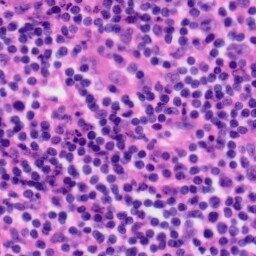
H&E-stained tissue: Tonsil